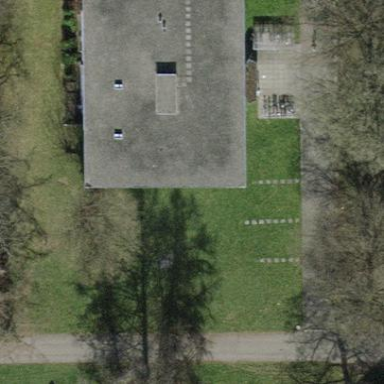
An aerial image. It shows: Flat-roofed apartment building.